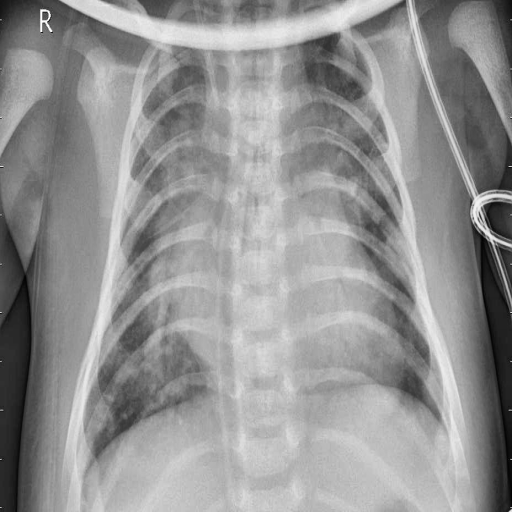
Finding: PNEUMONIA